Question: What is the value of this measurement?
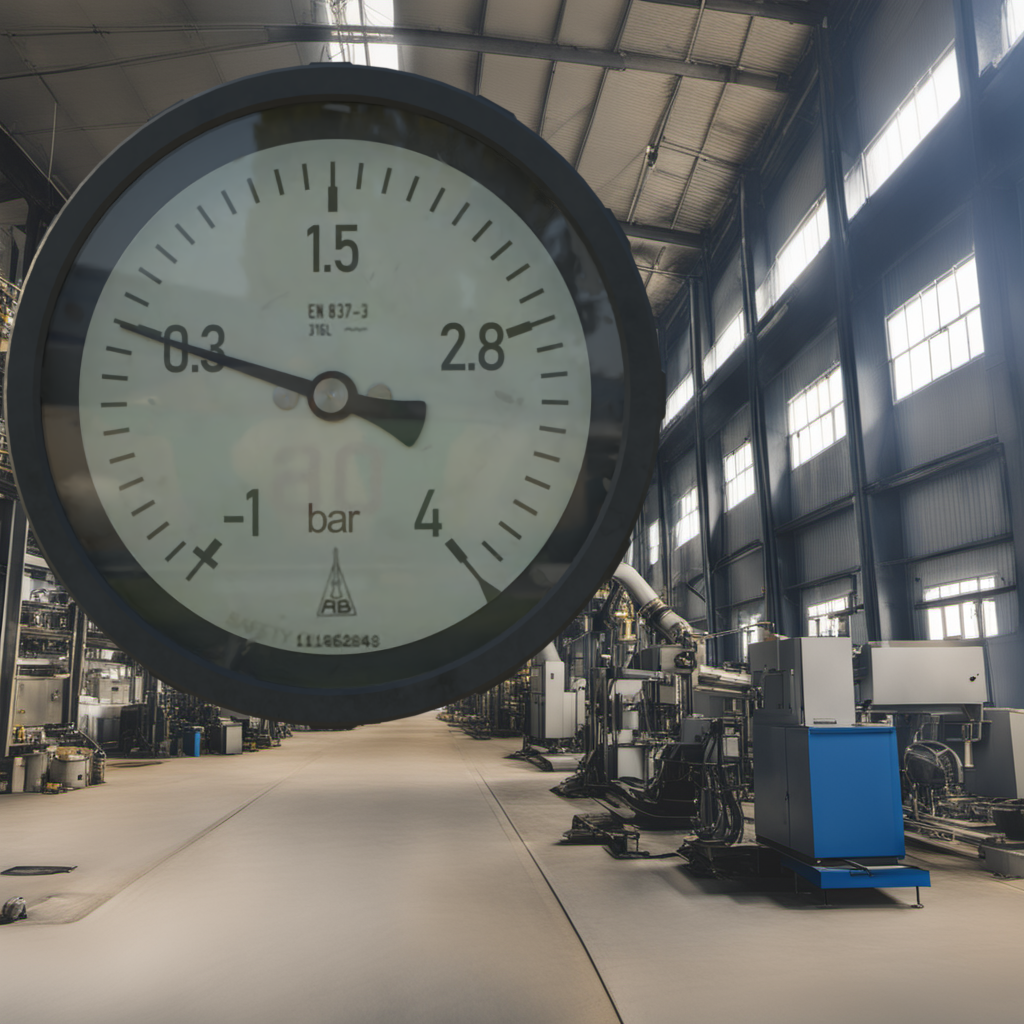
Answer: The result is 0.2
Question: What is the reading range of this measurement?
Answer: The range is from -1 to 4
Question: What is the minimum and maximum reading range of this measurement?
Answer: The minimum value is -1 and the maximum value is 4